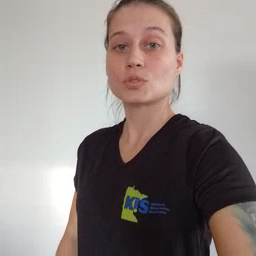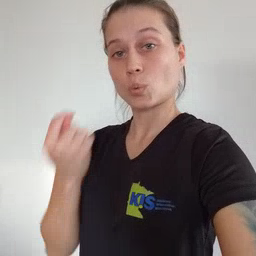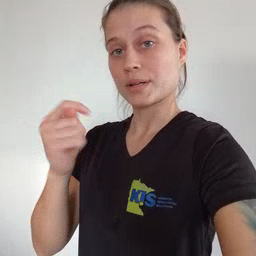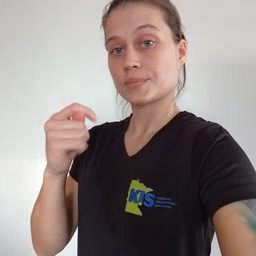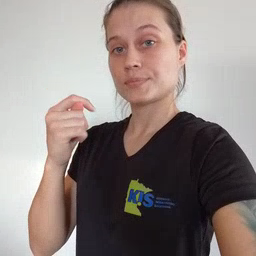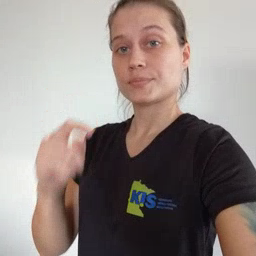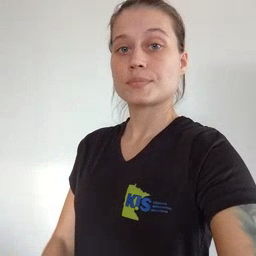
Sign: toy